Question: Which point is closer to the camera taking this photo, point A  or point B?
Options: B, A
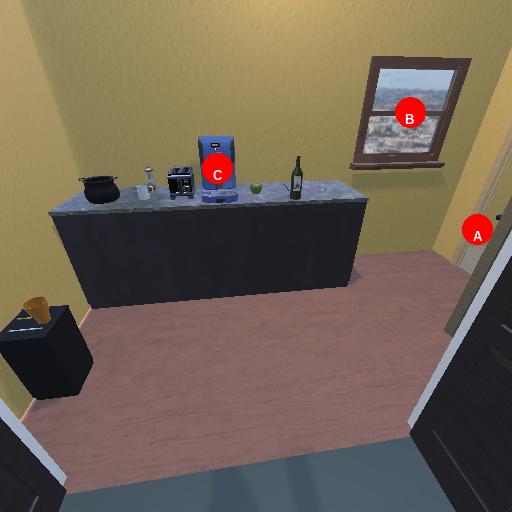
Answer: B